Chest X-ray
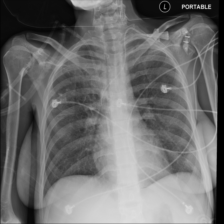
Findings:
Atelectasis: negative
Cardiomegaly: negative
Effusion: negative
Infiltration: positive
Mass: negative
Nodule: negative
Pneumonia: negative
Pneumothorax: negative
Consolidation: negative
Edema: negative
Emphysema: negative
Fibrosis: negative
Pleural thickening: negative
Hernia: negative